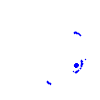
Particle: electron